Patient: sex M, age 42
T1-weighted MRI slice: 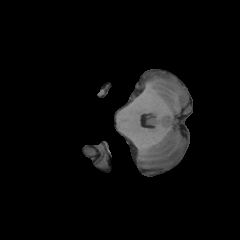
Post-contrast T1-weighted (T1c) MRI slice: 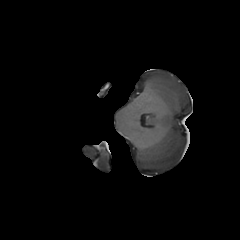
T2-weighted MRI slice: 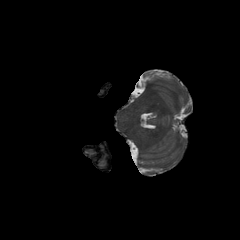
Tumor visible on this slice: no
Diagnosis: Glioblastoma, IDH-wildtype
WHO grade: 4